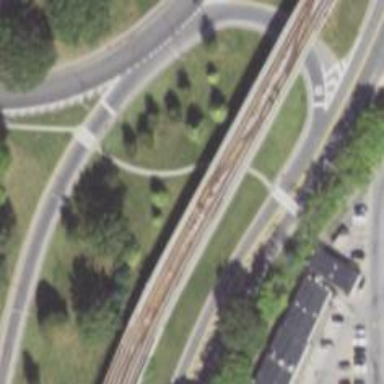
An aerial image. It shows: Bridge for the electrified light rail.